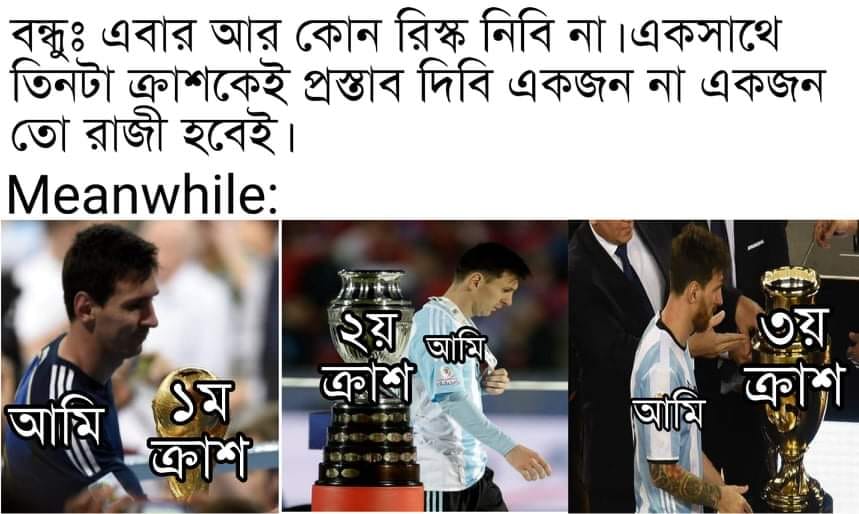
Caption: বন্ধুঃ  এবার আর কোন রিস্ক নিবি না । একসাথে তিনটা ক্রাশকেই প্রস্তাব দিবি একজন না একজন তো রাজী হবেই ।  Meanwhile :      আমি   ১ম ক্রাশ    ২য় ক্রাশ   আমি     আমি   ৩য় ক্রাশ
Label: non-hate